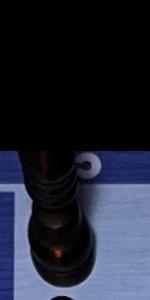
Label: Bishop_Black